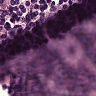
Metastatic tissue present: no